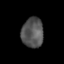
Tissue: lung
Cell type: T cells
Senescence score: 0.2162
Nuclear area (px): 642
Mean DAPI intensity: 84.111